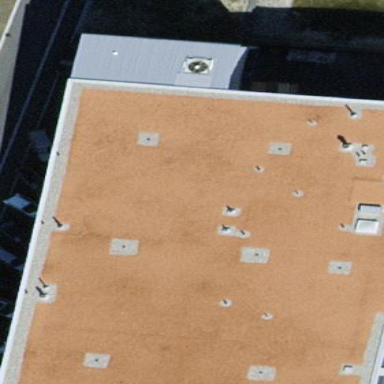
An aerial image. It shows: Commercial building.